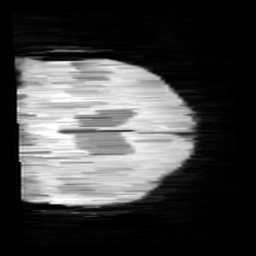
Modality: minIP
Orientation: coronal
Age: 9
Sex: male
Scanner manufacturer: siemens
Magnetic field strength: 3 T
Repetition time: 0.027 s
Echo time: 0.02 s